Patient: sex M, age 32
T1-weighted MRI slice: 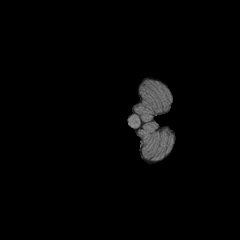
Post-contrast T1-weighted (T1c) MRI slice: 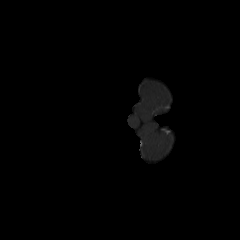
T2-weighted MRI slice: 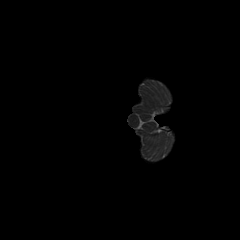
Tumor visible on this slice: no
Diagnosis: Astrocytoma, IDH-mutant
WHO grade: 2